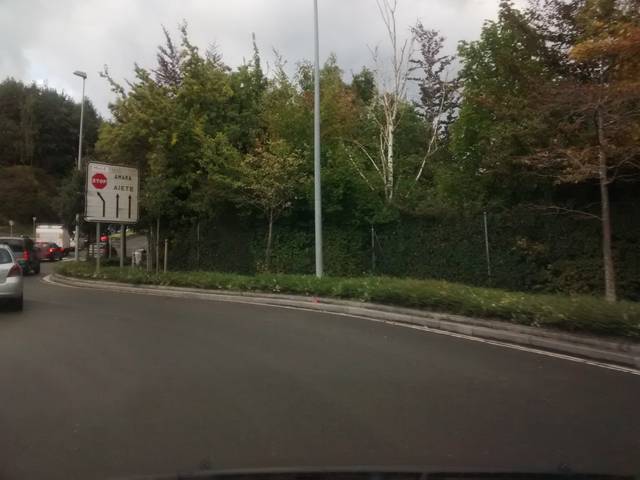
Region: Spain
Coordinates: 43.303, -1.998